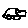
Label: car